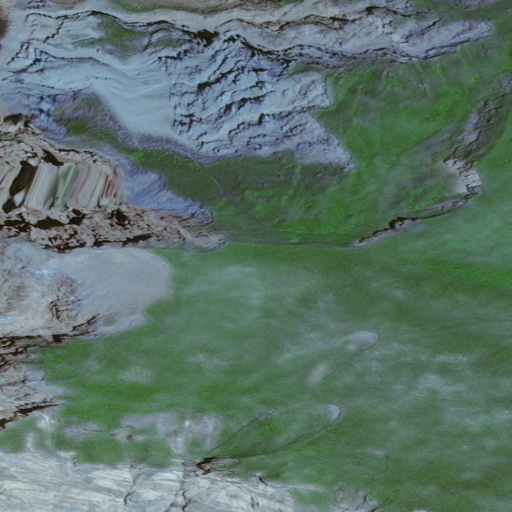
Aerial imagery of cape in Alaska named Cape Grant containing only unknown